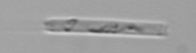
Label: Cerataulina_pelagica